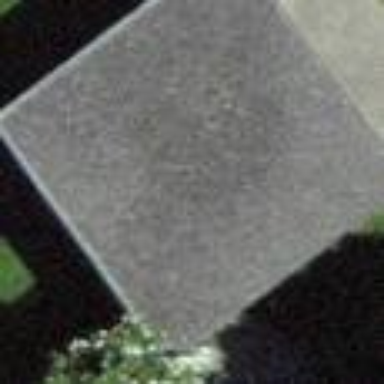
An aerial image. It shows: Kindergarten building.